Question: I am following this tutorial: <URL>
At Setup App Engine Backend Application Project - Step 4, I am stumped. The Create button is grayed out. There is nothing told about configuring the App Engine SDK in any of the preceding steps. And, as you can see that I am in the process of learning this, I don't know any ways to solve this other than searching helplessly in the same tutorial.
If I 'configure sdks', the list is empty and I am led to this link <URL>
If this is the right direction, can anyone help me which one of the four platforms does this tutorial teach with? Can I choose any and still be able to follow the tutorial easily? In case yes, which one of the four Should I choose?

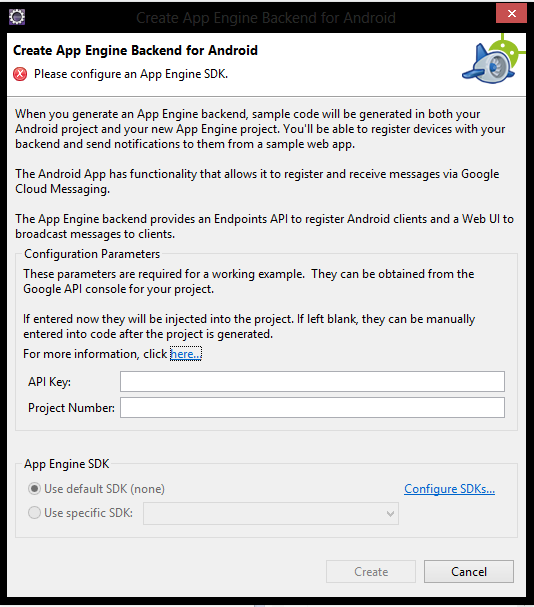
Answer: The tutorial you are following uses the Java App Engine SDK. Download that and then configure the path to the location you've installed the SDK at. If you've downloaded Google Plugin for Eclipse instead (specified in the tutorial as required) it is already included and you should already have the App Engine SDK for Java.
Do keep in mind that if you want to go live and use Google Cloud Messaging like in the tutorial, you will need a Project Number and API key filled in. You can always do this later and leave it blank for now though. To add them later, edit them in GCMIntentService.java and MessageEndpoint.java respectively.